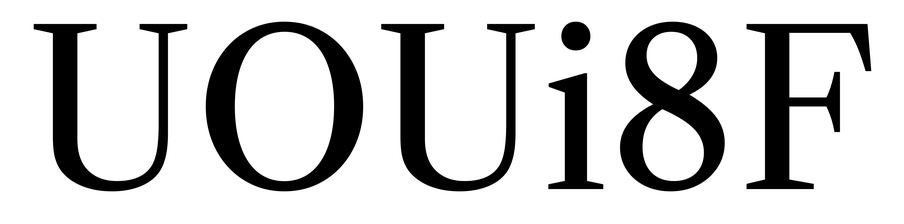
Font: LibreCaslonText_Regular